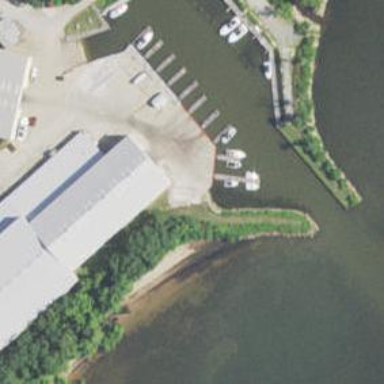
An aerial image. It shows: Commercial mooring pier.